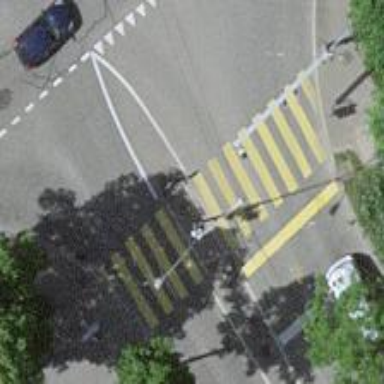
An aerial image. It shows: Kerb barrier.